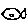
Label: fish